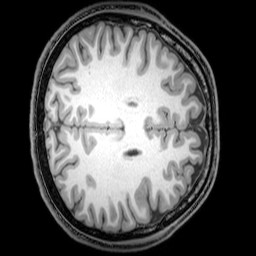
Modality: T1w
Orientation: axial
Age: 21
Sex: male
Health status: healthy
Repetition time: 0.081 s
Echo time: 0.037 s